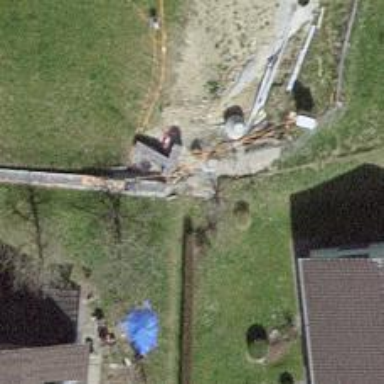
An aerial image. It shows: Flight of steps with sett surface.